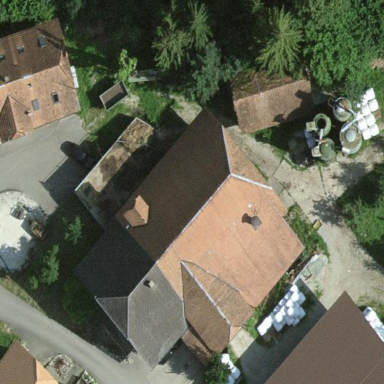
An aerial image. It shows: Farm building.